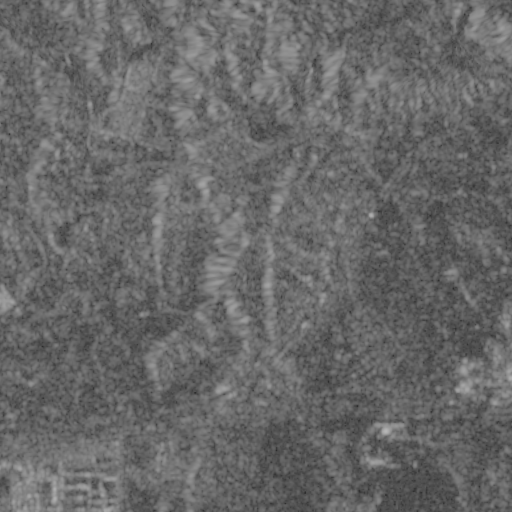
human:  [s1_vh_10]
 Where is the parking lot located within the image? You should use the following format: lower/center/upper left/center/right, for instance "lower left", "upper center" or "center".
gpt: The parking lot is located in the lower left of the image.
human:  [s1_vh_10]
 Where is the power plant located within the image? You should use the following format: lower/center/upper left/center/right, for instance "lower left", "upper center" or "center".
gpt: The power plant is located in the lower right of the image.
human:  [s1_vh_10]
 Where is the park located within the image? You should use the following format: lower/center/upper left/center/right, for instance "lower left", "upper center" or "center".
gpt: There is no park in the image.

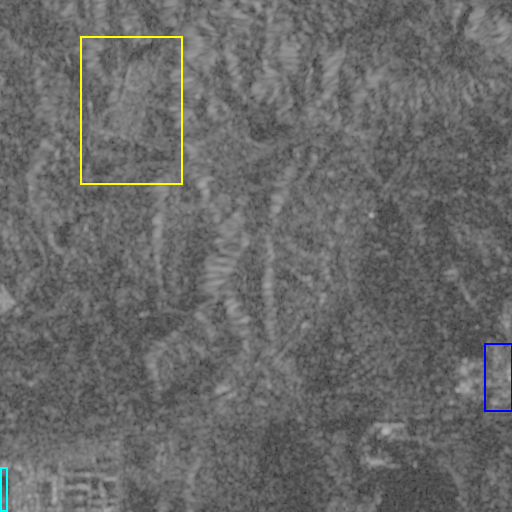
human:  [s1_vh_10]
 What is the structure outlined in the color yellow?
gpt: The structure outlined in yellow is a landfill.
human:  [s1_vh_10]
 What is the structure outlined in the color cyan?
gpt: The structure outlined in cyan is a parking lot.
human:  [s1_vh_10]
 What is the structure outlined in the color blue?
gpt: The structure outlined in blue is a power plant.
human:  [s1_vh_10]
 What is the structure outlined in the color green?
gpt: There is no green outline.